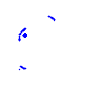
Particle: pion